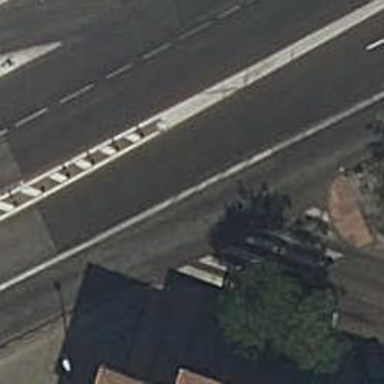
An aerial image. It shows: Zebra crossing on the road.